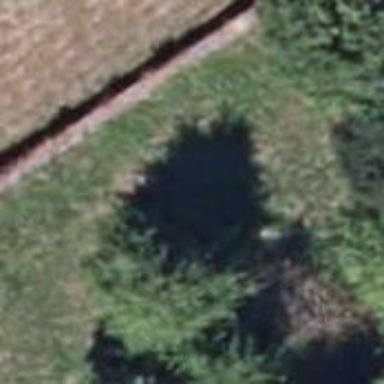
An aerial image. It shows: Fence.